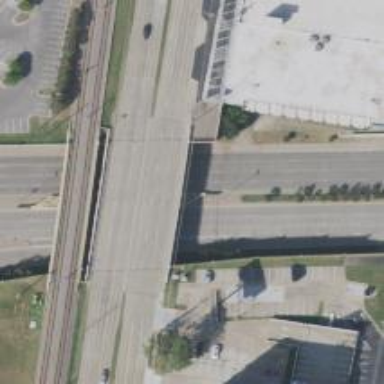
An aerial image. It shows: Secondary road with bridge.